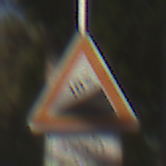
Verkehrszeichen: Steigung10
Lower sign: LaengeEinerStrecke3
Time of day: MorningAfternoon
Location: Outdoor (Suburban)
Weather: Clear
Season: NotSpecified
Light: Natural